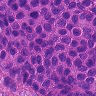
Metastatic tissue present: yes